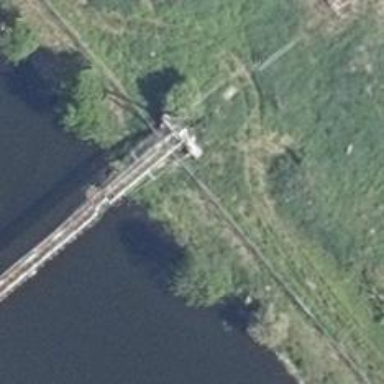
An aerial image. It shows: There is bridge in the image.